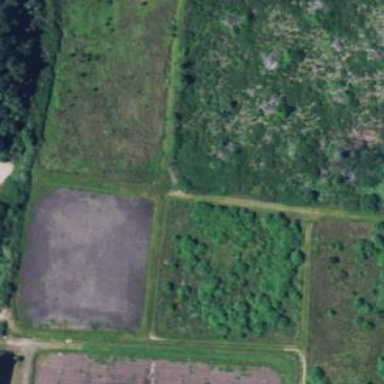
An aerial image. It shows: Farmland with cranberries as the crop.